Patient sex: F
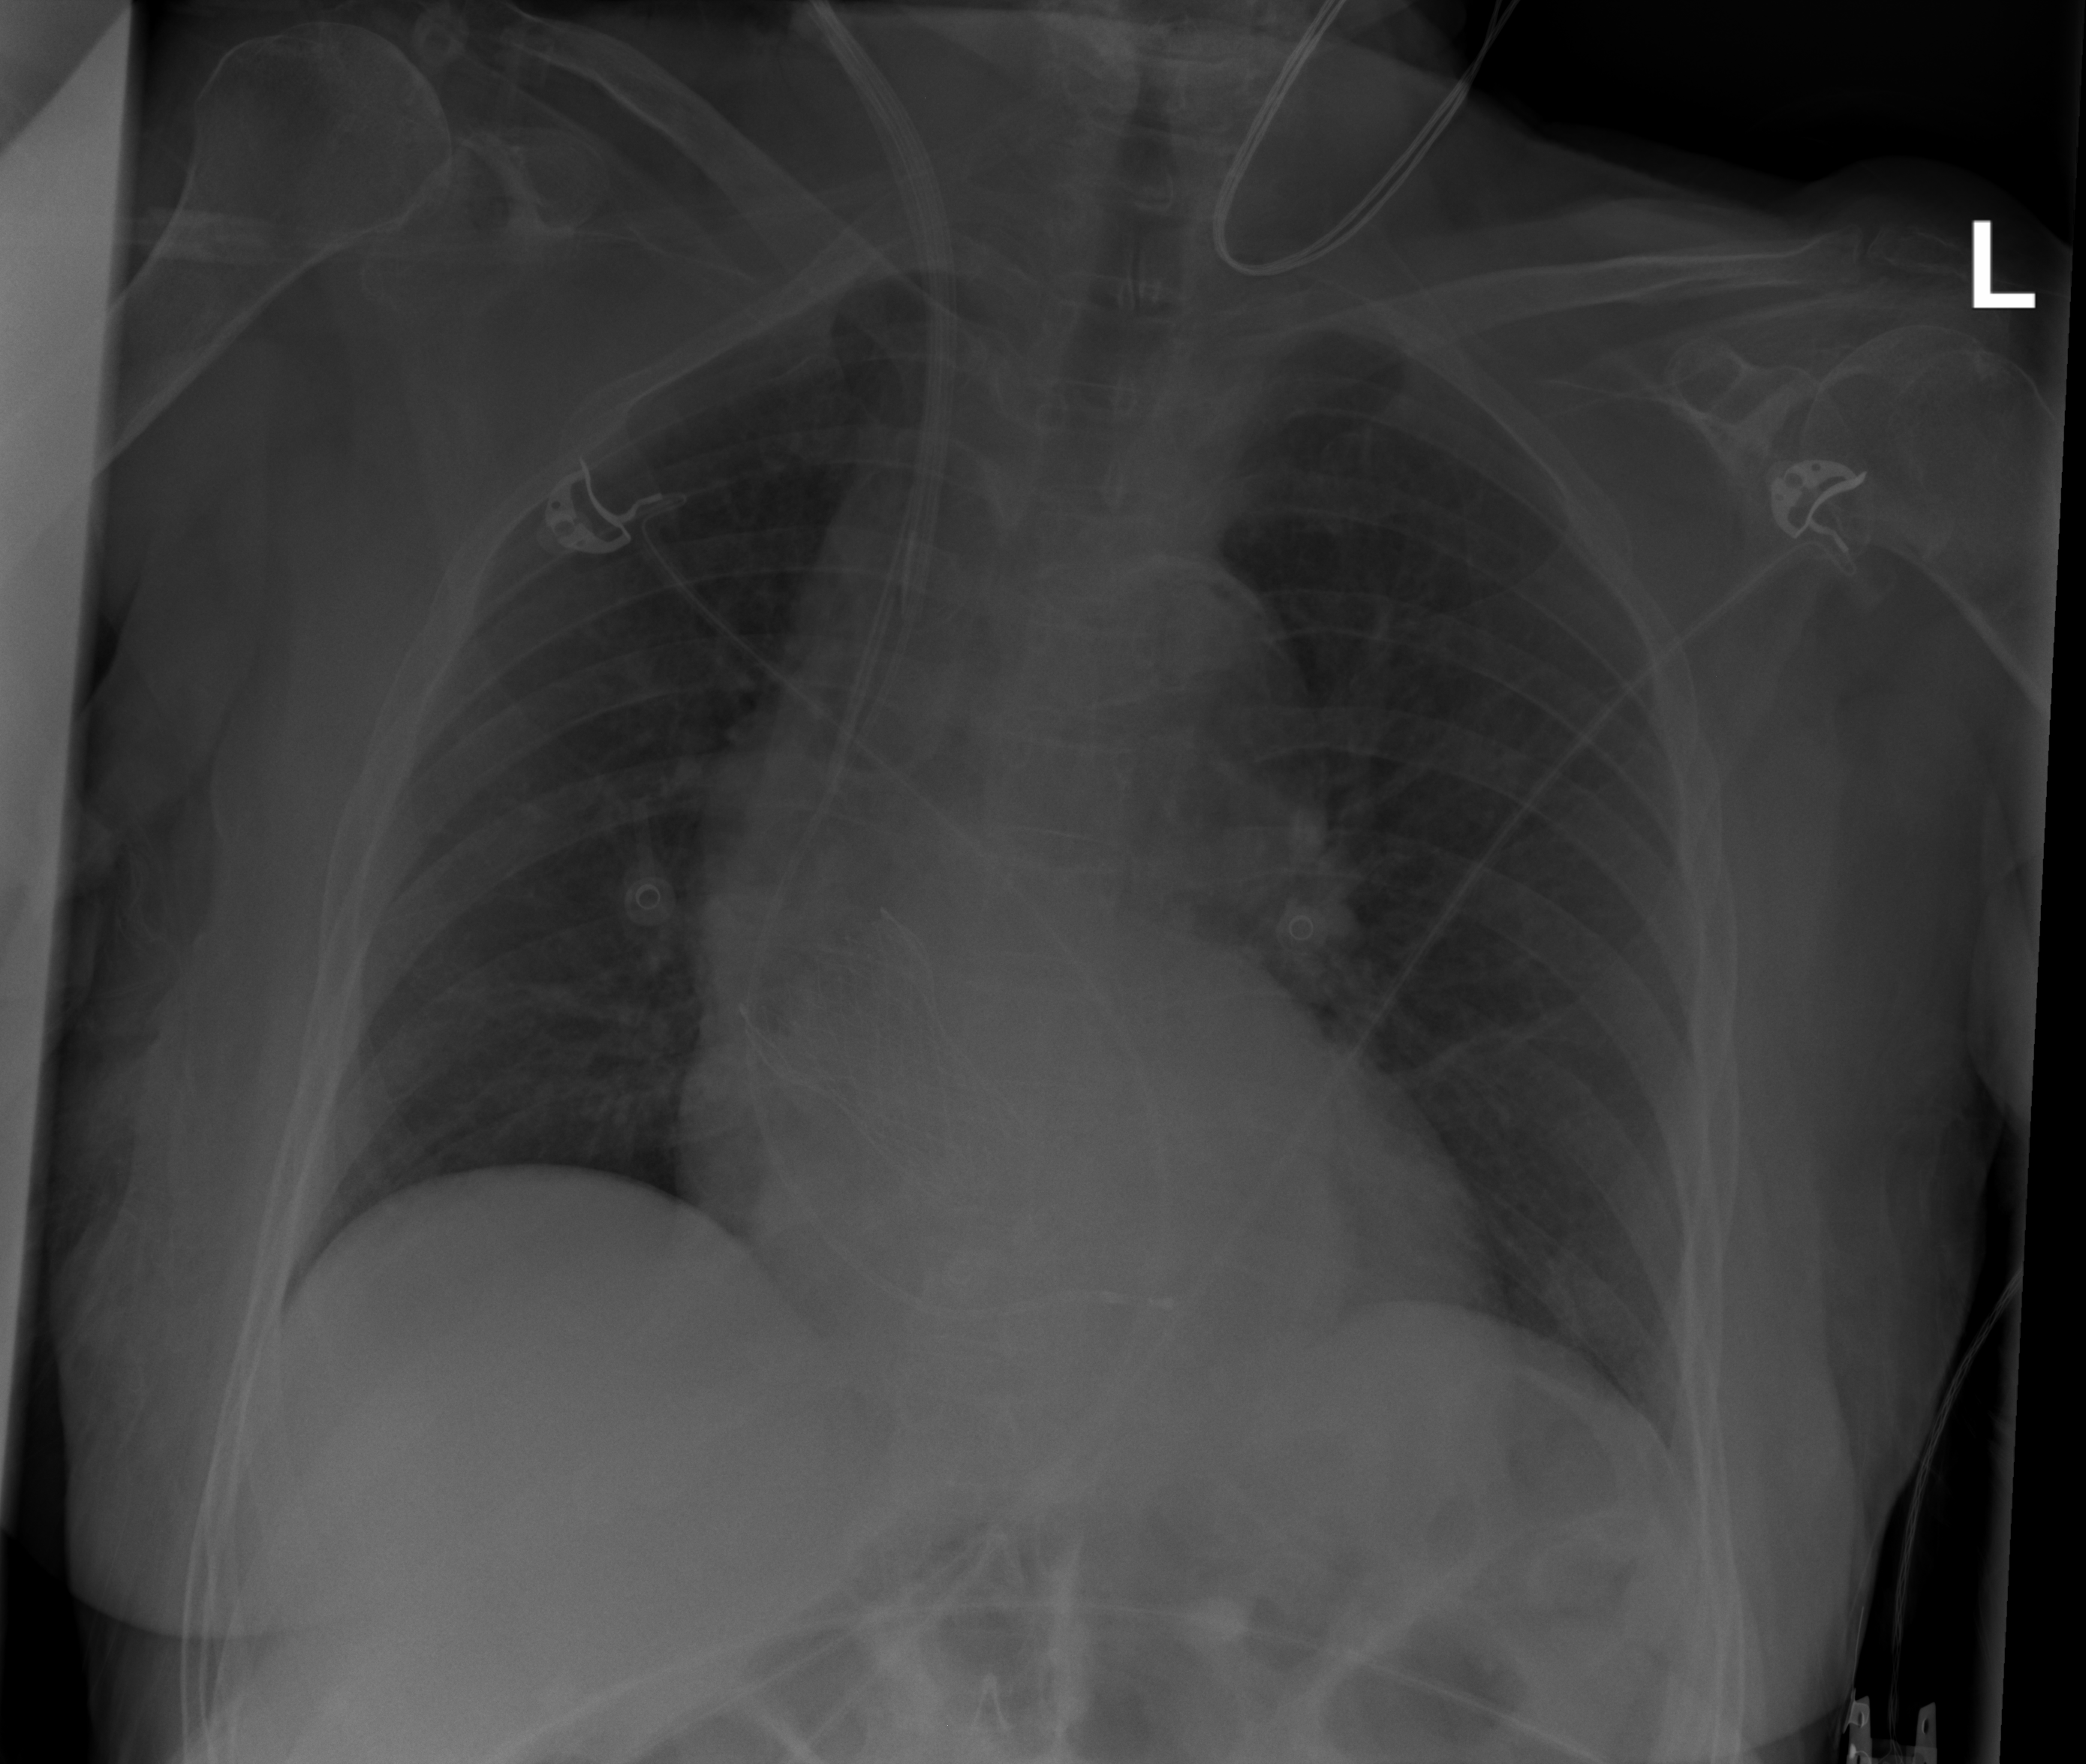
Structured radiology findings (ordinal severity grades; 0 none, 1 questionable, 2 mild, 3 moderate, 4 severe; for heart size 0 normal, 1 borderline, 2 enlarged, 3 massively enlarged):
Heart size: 2
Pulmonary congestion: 2
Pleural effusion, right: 0
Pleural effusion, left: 0
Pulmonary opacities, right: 0
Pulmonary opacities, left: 0
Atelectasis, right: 0
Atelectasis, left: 2